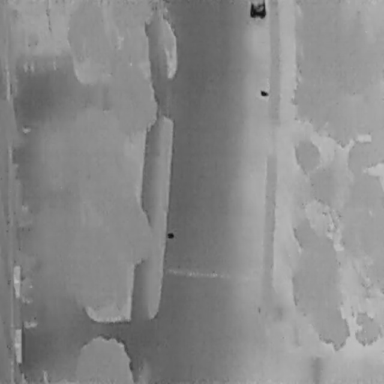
There is a Car in the infrared image.